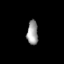
Tissue: prostate
Cell type: Myeloid cells
Senescence score: 0.7374
Nuclear area (px): 263
Mean DAPI intensity: 153.175